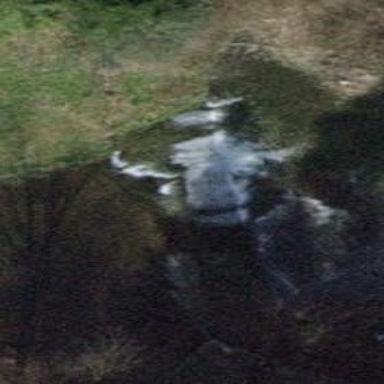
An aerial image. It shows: Beautiful waterfall.